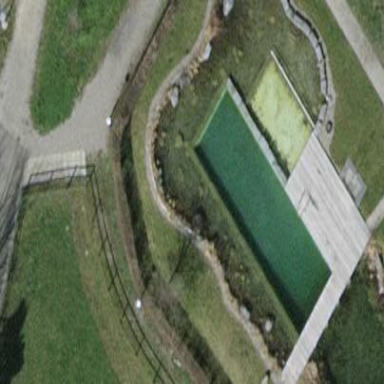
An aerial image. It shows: Swimming pool located in leisure land.